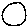
Label: circle